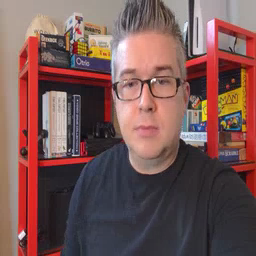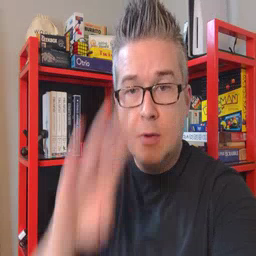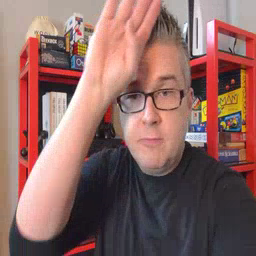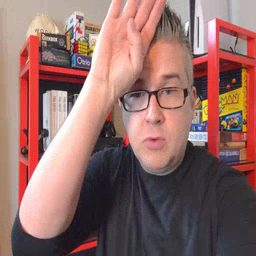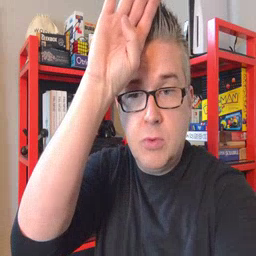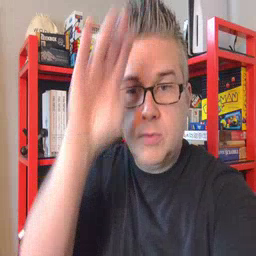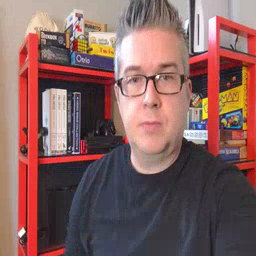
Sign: fireman